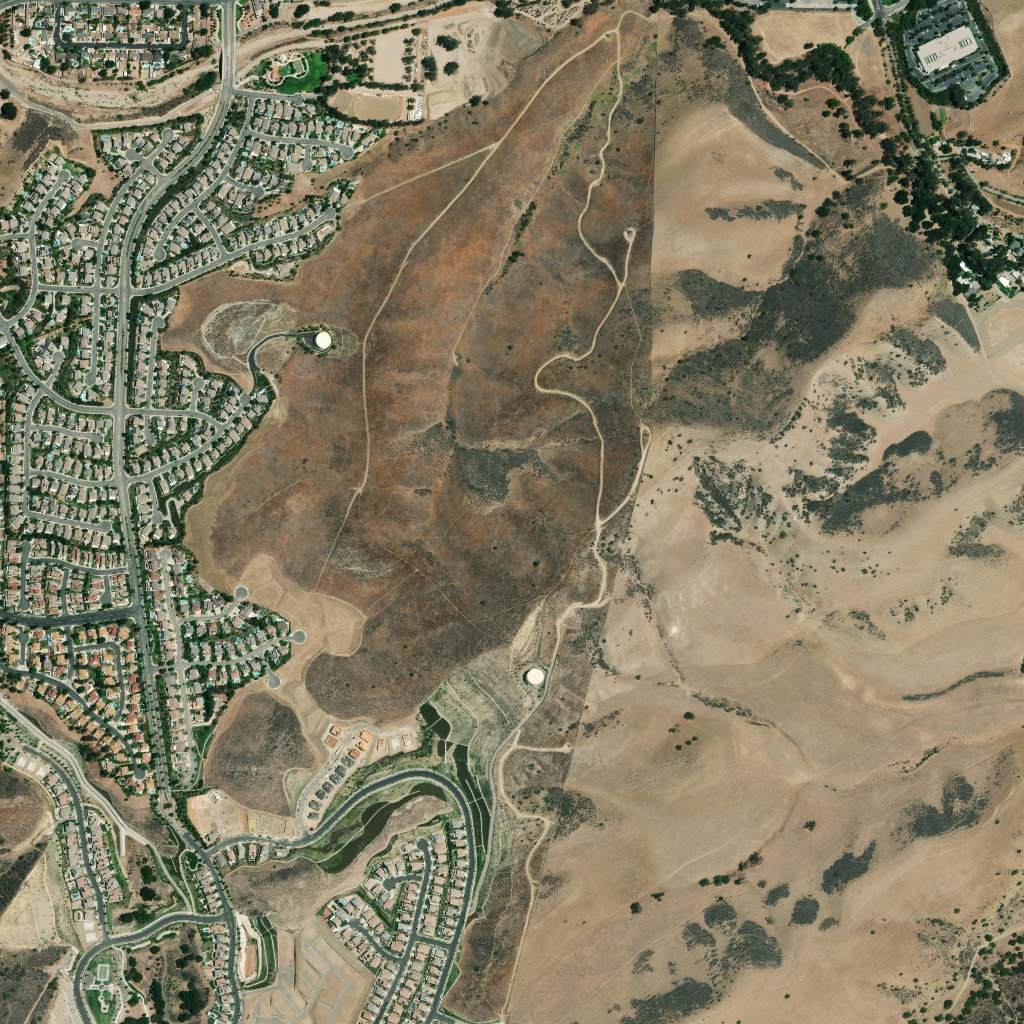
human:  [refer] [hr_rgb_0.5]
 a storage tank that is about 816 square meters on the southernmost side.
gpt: <box>[[51, 65, 53, 67, 0]]</box>